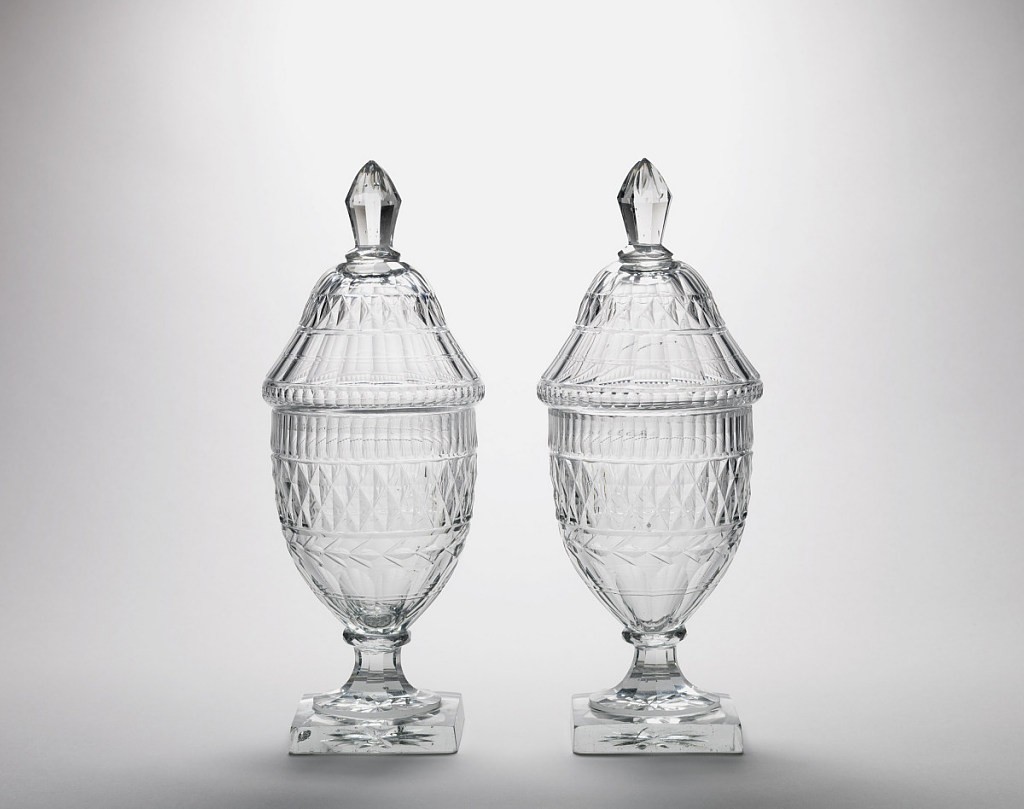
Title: Jar and lid
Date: ca. 1800
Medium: Glass
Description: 1986-61-126-a,b: Tall urn-shaped body; tapered, fluted stem; square...;     1986-61-127-a,b: Tall urn-shaped body; short fluted stem; square ba...